Question: I don't know what is the error in my node.js app.
'''
$('.like').on('click', () => {
let val = parseInt($('.likes').text());
console.log(val);
$('.likes').text(val + 1);
});
'''
'''
<script src="https://ajax.googleapis.com/ajax/libs/jquery/2.1.1/jquery.min.js"></script>
<button class="like">
<i class="fa fa-heart"></i>
<span class="likes">0</span>
</button>
'''
when i click the button, value in span increments weirdly

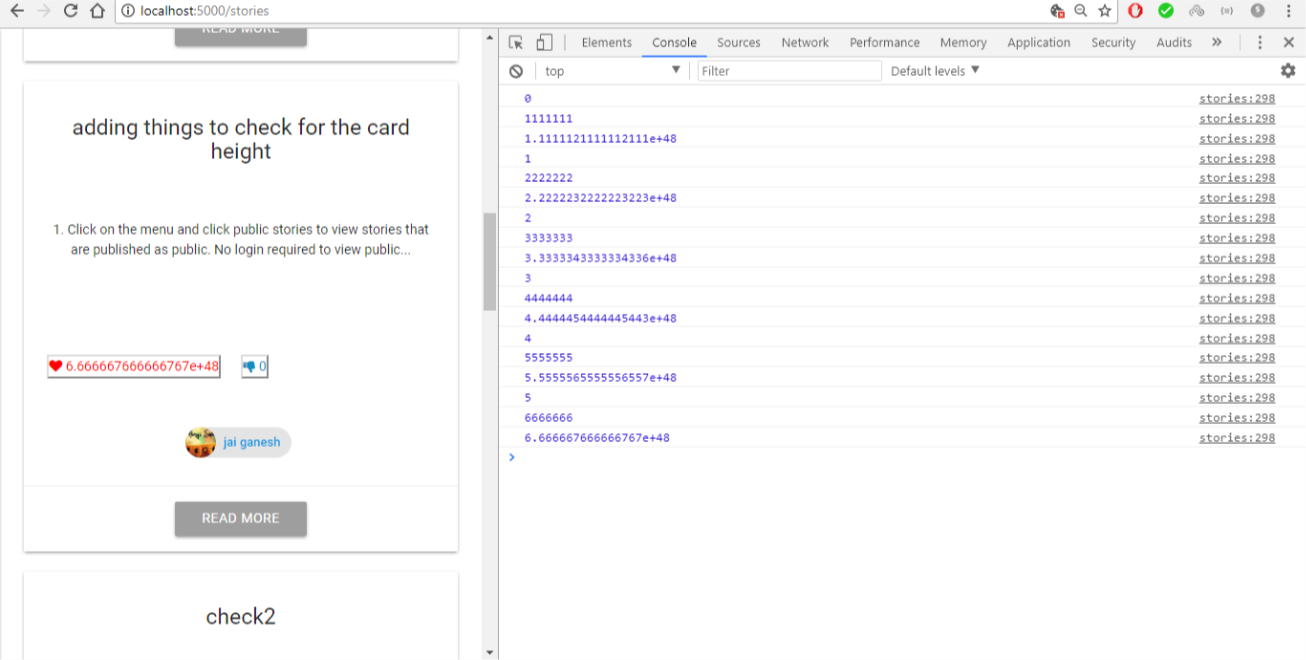
Answer: You can observe this in your application
once you clicked on the like button, initially count is increasing from '0 + 1 -> 1', and its updating the value to both the like button.
on clicking again, its taking both the 'likes' button value and concatenate them to produce '11' and it adds 1 to produce 12, '11 + 1 -> 12'
Third time value will be concatenated text of both the 'likes' button value '1212' and adding 1 results '1213'. '1212 + 1 -> 1213'
You are getting this result because both 'cards' in your application are same in all respects and every 'div's' and 'class' names are same.
You need to use different 'id' to these cards buttons to avoid this conflict. Also as @Paul specified increasing its scope with the surrounding div's will also helpful.